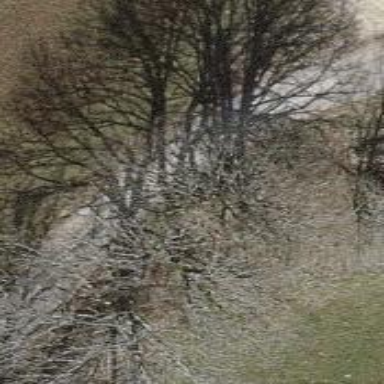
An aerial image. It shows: Row of trees in natural setting.